Question: I'm trying to develop a race track scoreboard like this:

I'm not sure what the best method for this is. I tried to create an 'ObservableCollection' that is constantly updated; the problem is that when I try to sort the scoreboard dynamically by the drivers' best lap, the positions are always static.
I used a 'CollectionViewSource' combined with a 'ListBox' to sort the drivers by the Property 'BestLap', but it seems that the drivers' positions are sorted only when I run the program for the first time, then never again.
I also tried to sort the 'ObservableCollection' constantly in the 'ViewModel', making the Driver class 'IComparable' and creating a new 'ObservableCollection' that sorts drivers by 'BestLap'. I think there's a better method, however.
I tried finding a sample that does what I need but could not find one. Please let me know if you have any suggestions about how to do this.
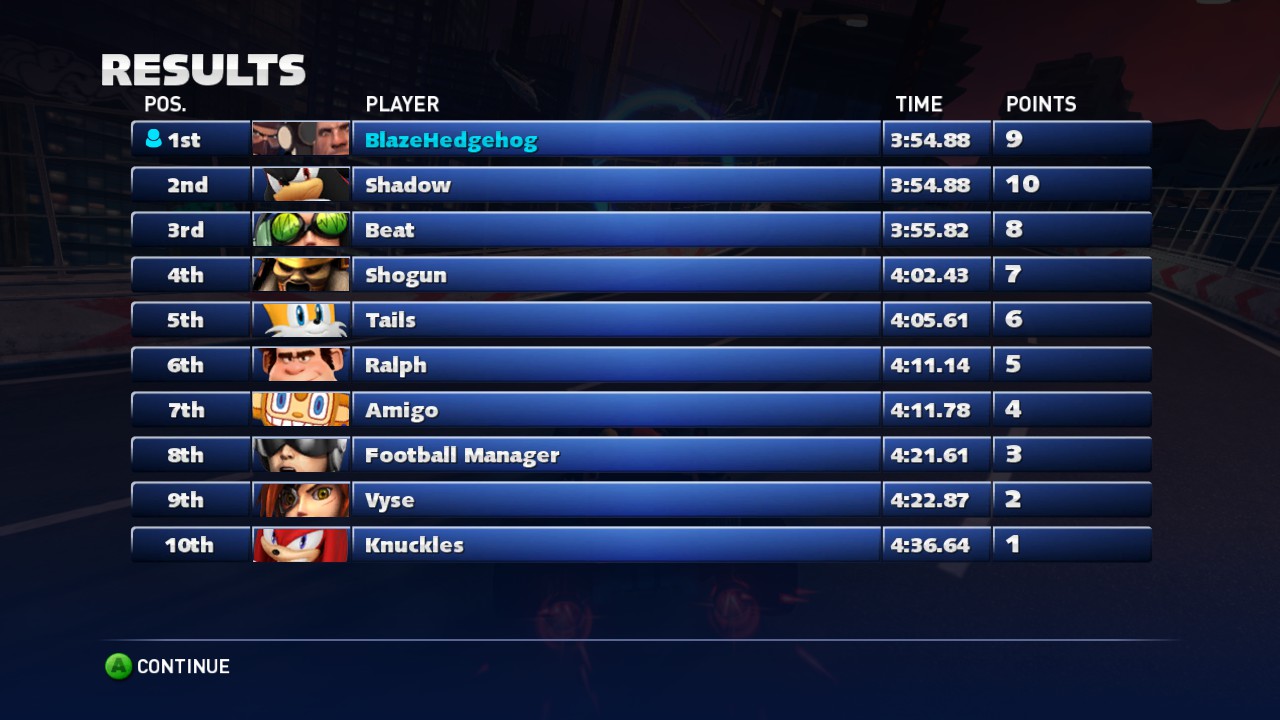
Answer: Using an ObservableCollection (OC) of e.g. drivers is the correct approach. Furthermore using an CollectionViewSource (CVS) is a good way, too. The resulting problem in your case is, that your CVS just gets actualised when the Source (the OC) changes. This means if a driver gets added or removed.
What you want is to be notified when a property (like "BestLap") of an object of your Source changes.
There are several questions/answers on stackoverflow and other sites dealing with this problem.
- <URL>
Now to a possible solution (extracted from the second link): Enable "IsLiveSortingRequested" and add a "SortDescription" containing the property being utilised for sorting.
'''
<Window.Resources>
<CollectionViewSource x:Key="cvsDrivers" Source="{Binding DriversList}" IsLiveSortingRequested="True">
<CollectionViewSource.LiveSortingProperties>
<clr:String>BestLap</clr:String>
</CollectionViewSource.LiveSortingProperties>
<CollectionViewSource.SortDescriptions>
<scm:SortDescription PropertyName="BestLap" />
</CollectionViewSource.SortDescriptions>
</CollectionViewSource>
</Window.Resources>
'''
Here is a (very simple and basic) working example using a proper MVVM approach:
Model (driver.cs):
'''
public class Driver : INotifyPropertyChanged
{
private string name;
public string Name
{
get { return name; }
set
{
name = value;
OnPropertyChanged("Name");
}
}
private double bestLap;
public double BestLap
{
get { return bestLap; }
set
{
bestLap = value;
OnPropertyChanged("BestLap");
}
}
private int startNr;
public int StartNr
{
get { return startNr; }
set
{
startNr = value;
OnPropertyChanged("StartNr");
}
}
public event PropertyChangedEventHandler PropertyChanged;
protected virtual void OnPropertyChanged([CallerMemberName] string propertyName = null)
{
PropertyChangedEventHandler handler = PropertyChanged;
if (handler != null) handler(this, new PropertyChangedEventArgs(propertyName));
}
}
'''
The ViewModel.cs:
'''
public class DriverViewModel
{
public ObservableCollection<Driver> DriverList { get; set; }
public DriverViewModel()
{
DriverList = new ObservableCollection<Driver>();
}
}
'''
The View (MainWindow.xaml):
'''
<Window.Resources>
<CollectionViewSource x:Key="CvsDriver"
Source="{Binding DriverList}"
IsLiveSortingRequested="True">
<CollectionViewSource.SortDescriptions>
<componentModel:SortDescription PropertyName="BestLap" Direction="Ascending" />
</CollectionViewSource.SortDescriptions>
</CollectionViewSource>
<Style x:Key="DriverListBoxItemContainerStyle" TargetType="{x:Type ListBoxItem}">
<Setter Property="Background" Value="Transparent"/>
<Setter Property="HorizontalContentAlignment" Value="{Binding HorizontalContentAlignment, RelativeSource={RelativeSource AncestorType={x:Type ItemsControl}}}"/>
<Setter Property="VerticalContentAlignment" Value="{Binding VerticalContentAlignment, RelativeSource={RelativeSource AncestorType={x:Type ItemsControl}}}"/>
<Setter Property="Padding" Value="2,0,0,0"/>
<Setter Property="Template">
<Setter.Value>
<ControlTemplate TargetType="{x:Type ListBoxItem}">
<Border x:Name="Bd" BorderBrush="{TemplateBinding BorderBrush}" BorderThickness="{TemplateBinding BorderThickness}" Background="{TemplateBinding Background}" Padding="{TemplateBinding Padding}" SnapsToDevicePixels="true">
<StackPanel Height="Auto" Orientation="Horizontal">
<TextBlock TextWrapping="Wrap" Text="{Binding BestLap, StringFormat=\{0:F2\}}"/>
<TextBlock TextWrapping="Wrap" Text="{Binding StartNr}" Margin="8,0,0,0"/>
<TextBlock TextWrapping="Wrap" Text="{Binding Name}" Margin="8,0,0,0"/>
</StackPanel>
</Border>
<ControlTemplate.Triggers>
<Trigger Property="IsSelected" Value="true">
<Setter Property="Background" TargetName="Bd" Value="{DynamicResource {x:Static SystemColors.HighlightBrushKey}}"/>
<Setter Property="Foreground" Value="{DynamicResource {x:Static SystemColors.HighlightTextBrushKey}}"/>
</Trigger>
<MultiTrigger>
<MultiTrigger.Conditions>
<Condition Property="IsSelected" Value="true"/>
<Condition Property="Selector.IsSelectionActive" Value="false"/>
</MultiTrigger.Conditions>
<Setter Property="Background" TargetName="Bd" Value="{DynamicResource {x:Static SystemColors.InactiveSelectionHighlightBrushKey}}"/>
<Setter Property="Foreground" Value="{DynamicResource {x:Static SystemColors.InactiveSelectionHighlightTextBrushKey}}"/>
</MultiTrigger>
<Trigger Property="IsEnabled" Value="false">
<Setter Property="Foreground" Value="{DynamicResource {x:Static SystemColors.GrayTextBrushKey}}"/>
</Trigger>
</ControlTemplate.Triggers>
</ControlTemplate>
</Setter.Value>
</Setter>
</Style>
</Window.Resources>
<Grid>
<ListBox ItemsSource="{Binding Source={StaticResource CvsDriver}}"
ItemContainerStyle="{DynamicResource DriverListBoxItemContainerStyle}" />
</Grid>
'''
And finally the MainWindow.cs
'''
public partial class MainWindow : Window
{
private readonly DriverViewModel driverViewModel;
public MainWindow()
{
// Timer generating random BestLap double values from 1.0 to 4.0 every 5 seconds
DispatcherTimer randomlyUpdateDriverBestLapTimer = new DispatcherTimer();
randomlyUpdateDriverBestLapTimer.Interval = TimeSpan.FromSeconds(5);
randomlyUpdateDriverBestLapTimer.Tick += RandomlyUpdateDriverBestLapTimerOnTick;
driverViewModel = new DriverViewModel();
Driver driver = new Driver { BestLap = 1.2, Name = "Meyer", StartNr = 1 };
driverViewModel.DriverList.Add(driver);
driver = new Driver { BestLap = 1.4, Name = "Sand", StartNr = 2 };
driverViewModel.DriverList.Add(driver);
driver = new Driver { BestLap = 1.5, Name = "Huntelaar", StartNr = 3 };
driverViewModel.DriverList.Add(driver);
this.DataContext = driverViewModel;
InitializeComponent();
randomlyUpdateDriverBestLapTimer.Start();
}
private void RandomlyUpdateDriverBestLapTimerOnTick(object sender, EventArgs eventArgs)
{
// Important to declare Random object not in the loop because it will generate the same random double for each driver
Random random = new Random();
foreach (var driver in driverViewModel.DriverList)
{
// Random double from 1.0 - 4.0 (Source code from https://stackoverflow.com/questions/<PHONE>/random-number-between-2-double-numbers)
driver.BestLap = random.NextDouble() * (4.0 - 1.0) + 1.0;
}
}
'''